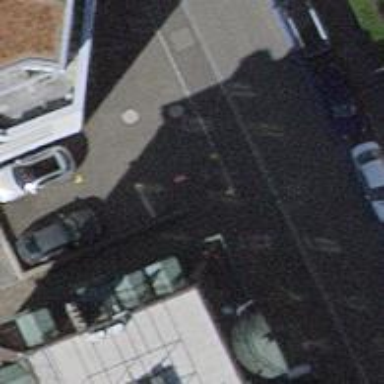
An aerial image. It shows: Car-sharing service available at this location.